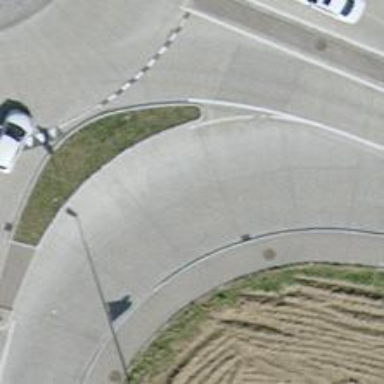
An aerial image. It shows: Primary link highway with asphalt surface.